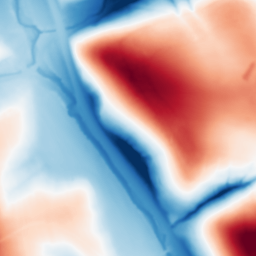
Category: multiscale
Decomposition family: dog
Decomposition parameters: sigma_low: 1
sigma_high: 50
Upsampling method: lanczos
Upsampling parameters: scale: 4
Upsampling scale: 4